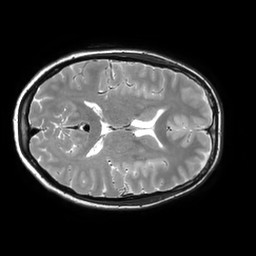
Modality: T2w
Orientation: axial
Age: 23
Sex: female
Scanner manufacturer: philips
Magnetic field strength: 3 T
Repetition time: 3 s
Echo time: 0.08 s